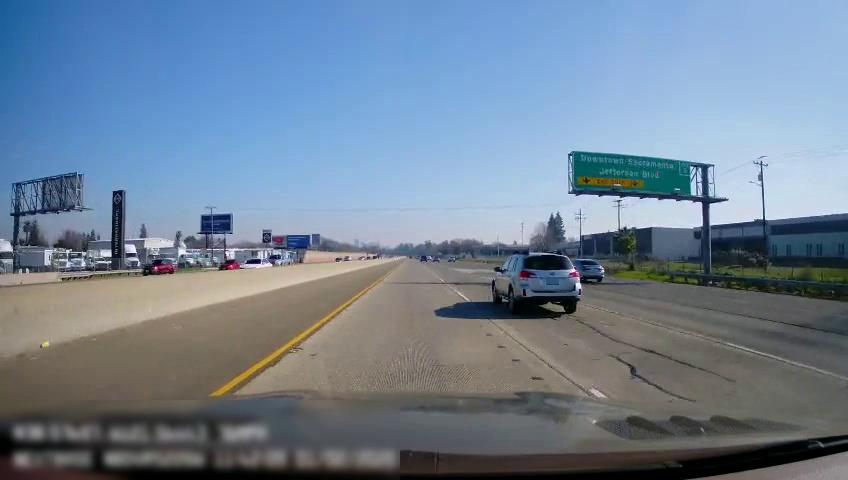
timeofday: Day
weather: Sunny
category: Vehicles | Car
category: Vehicles | Car
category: Vehicles | Truck
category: Vehicles | Car
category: Drivable Space
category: Vehicles | SUV
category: Vehicles | Car
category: Lanes | Current Lane
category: Lanes | Current Lane
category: Lanes | Current Lane
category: Traffic | Signs
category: Traffic | Signs